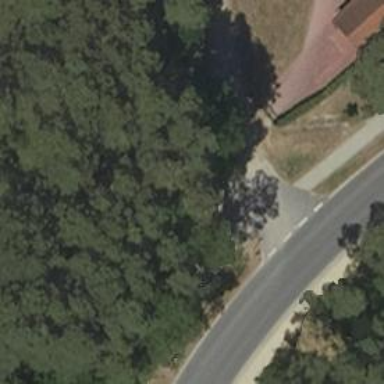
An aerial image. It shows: Residential road with compacted grade3 surface.